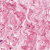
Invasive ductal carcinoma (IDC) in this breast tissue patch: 0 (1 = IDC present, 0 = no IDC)